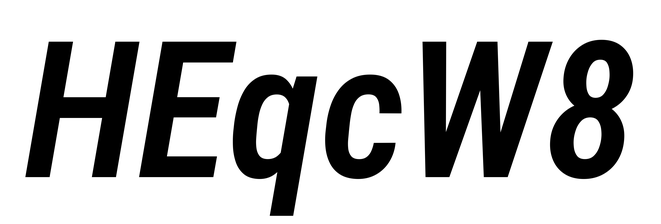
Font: Roboto-Italic_Condensed_SemiBold_Italic